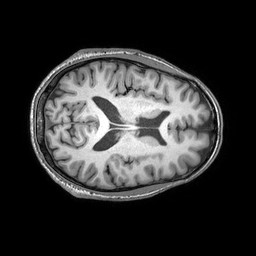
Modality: T1w
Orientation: axial
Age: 55
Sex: male
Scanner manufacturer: philips
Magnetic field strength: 3 T